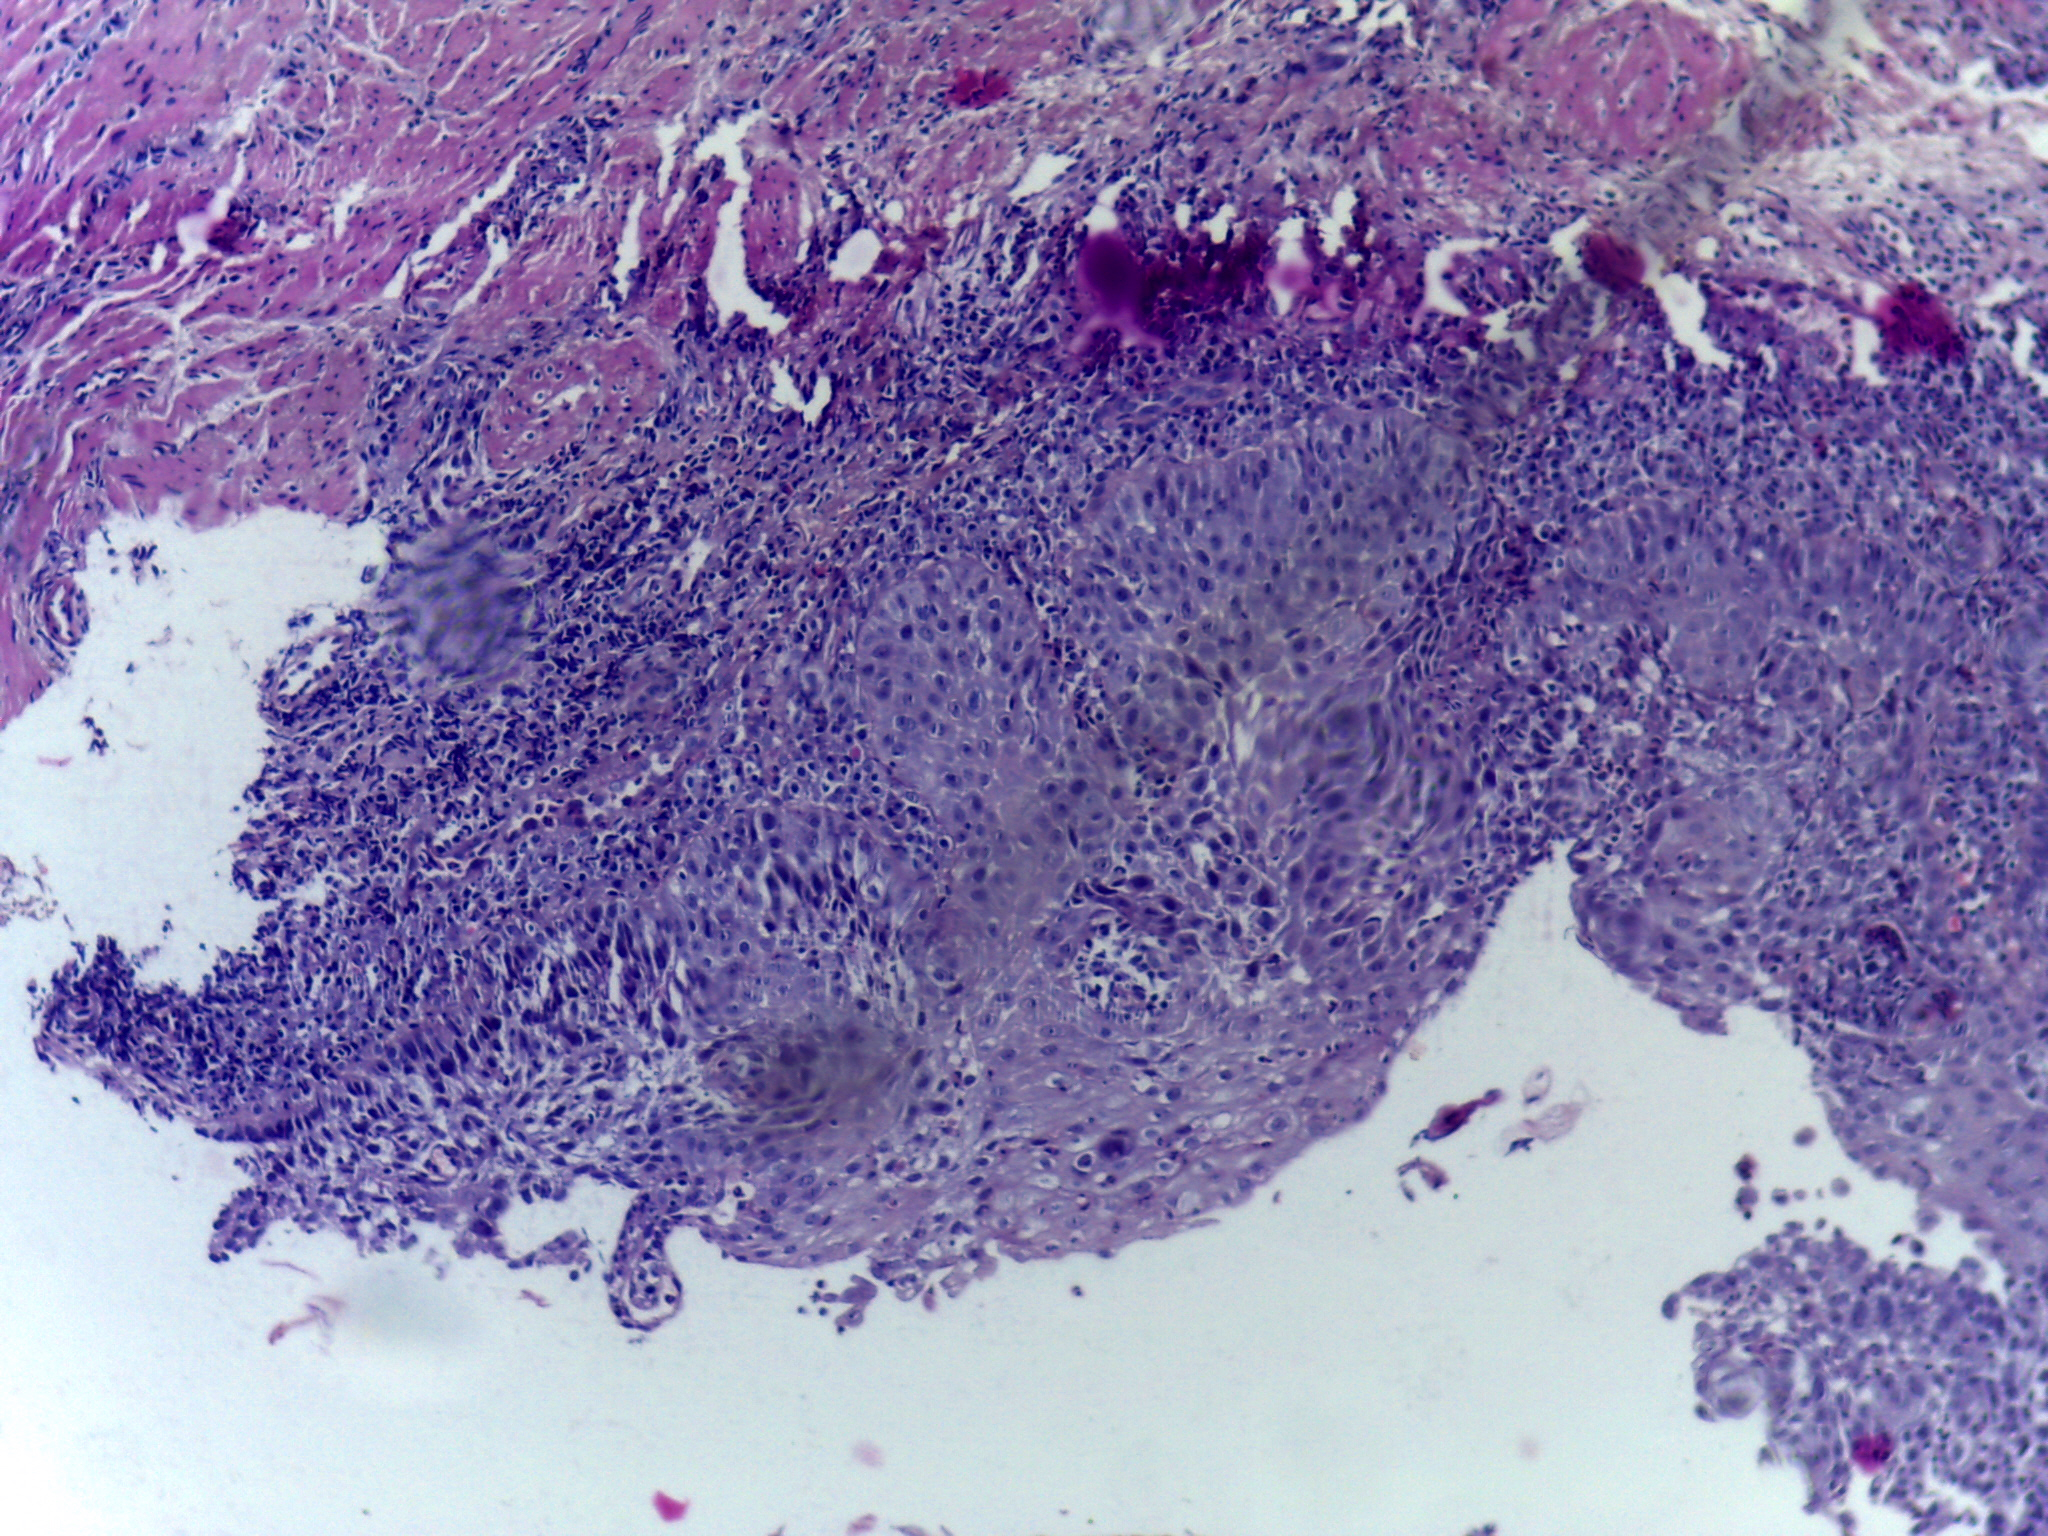
Diagnosis: OSCC